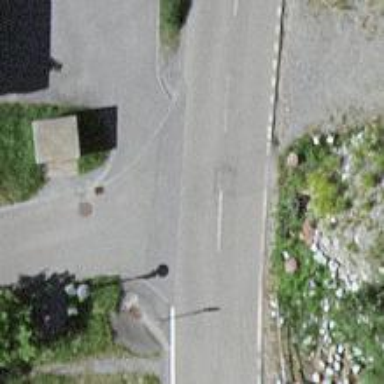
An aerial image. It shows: Bus stop with designated stop position for public transport.